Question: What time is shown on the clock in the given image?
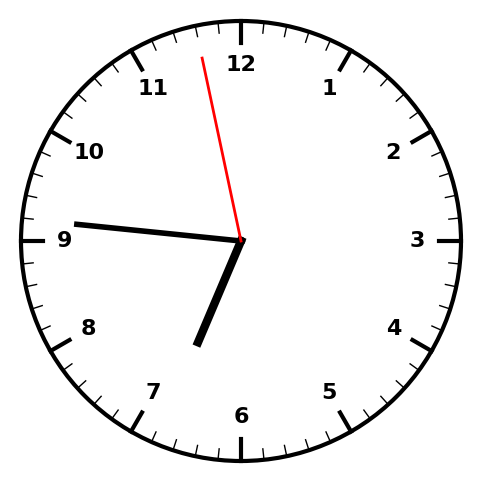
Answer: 06:45:58